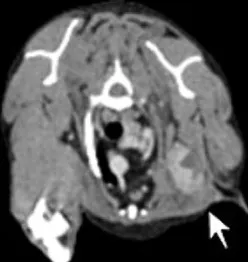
Transverse planar computed tomography (CT) images of the left axillary lymph node measuring 3.74 x 1.58 x 2.5 cm (B) Post-contrast CT image showing heterogeneous enhancement with multifocal areas of necrosis and apparent invasion into the surrounding tissue.
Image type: radiology (ct)